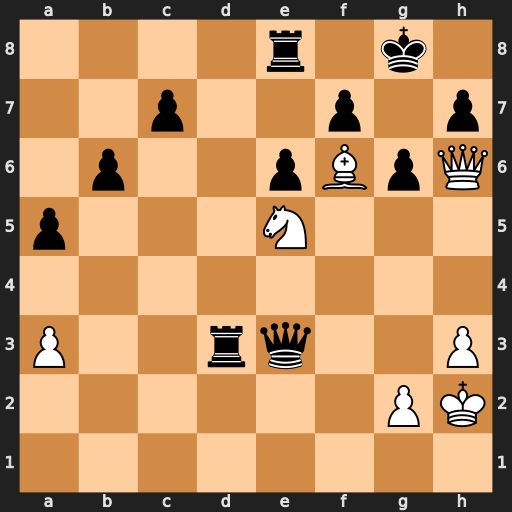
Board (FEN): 4r1k1/2p2p1p/1p2pBpQ/p3N3/8/P2rq2P/6PK/8
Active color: w
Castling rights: -
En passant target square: -
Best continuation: Qg7#